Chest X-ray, PA view. Patient: 43 years old, sex M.
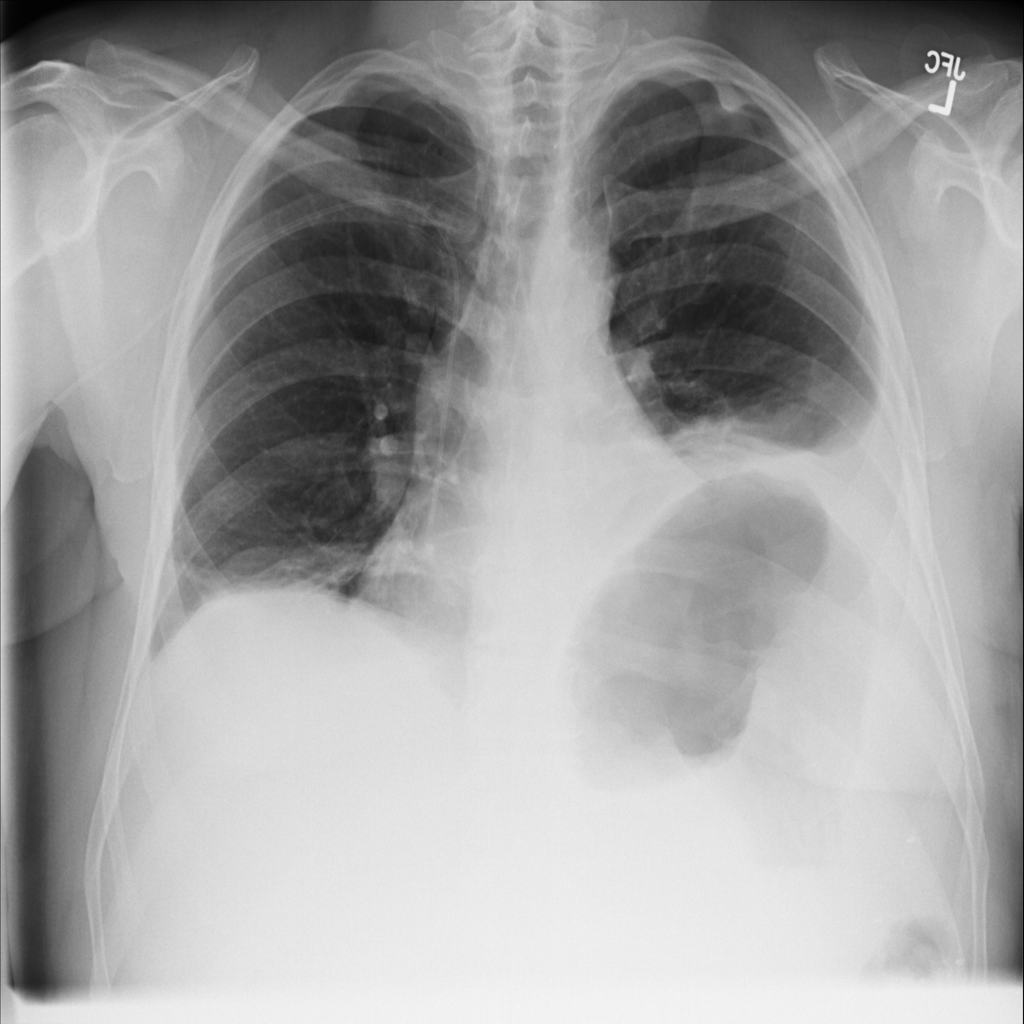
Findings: Atelectasis, Effusion